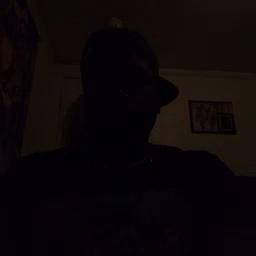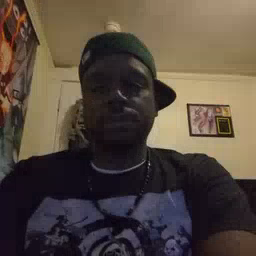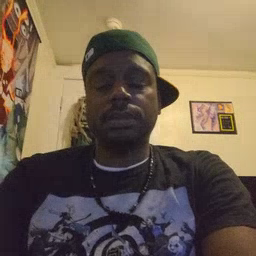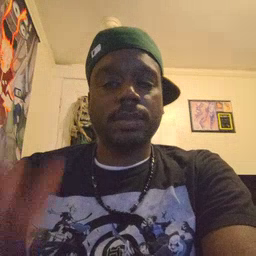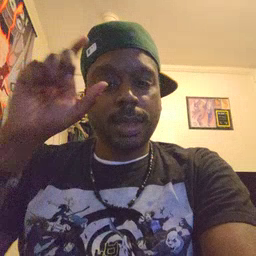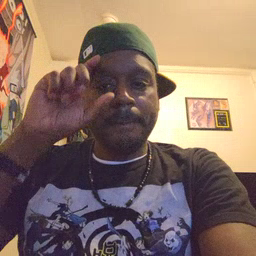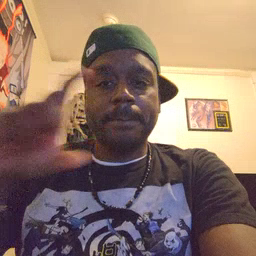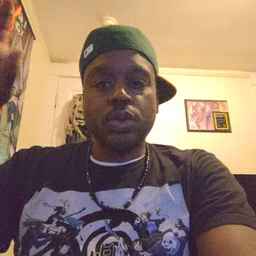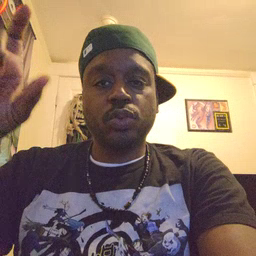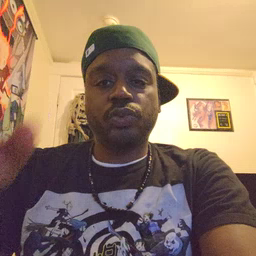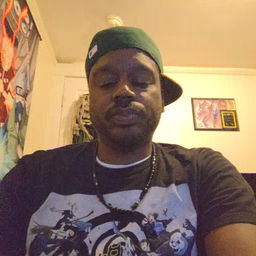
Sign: moon